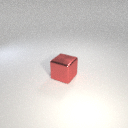
large red metal cube